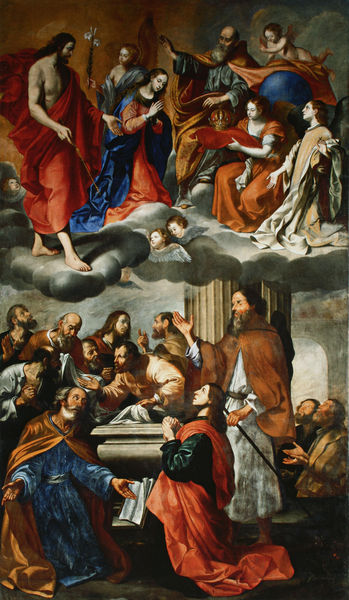
Titel: Die Aufnahme Mariens in den Himmel
Künstler: Ulrich Loth
Standort: Wasserburg am Inn
Institution: Kath. Stadtpfarrkirche St. Jakob
Schlagwörter: baum, blau, flügel, fuß, gemälde, gott, gruppe, hand, himmel, mann, schatten, umhang, weiß, wolken, frauen, gelb, grün, menschen, ocker, sitzen, braun, frau, geste, grau, haar, kleid, kleider, licht, marmor, männer, orange, profil, reden, schmuck, schwarz, säule, säulen, tisch, rot, tuch, wolke, beige, gespräch, leute, masse, bart, hemd, architektur, bibel, falten, johannes, kleidung, mensch, neues testament, sockel, stehen, tot, trauer, gesten, erde, kirche, boden, gewand, gold, haare, mantel, familie, gewänder, mutter, personen, vater, krone, renaissance, stock, engel, kanneliert, putte, füße, italien, stab, farben, farbe, kissen, wandmalerei, mimik, faltenwurf, podest, teint, knie, harmonie, barfuss, moses, buch, kreuz, stockwerk, vulkan, schweben, hocken, kniee, jungfrau, schwert, knien, menschenmasse, mäntel, kugel, gestik, beten, gebet, lilie, staunen, altar, gestus, prediger, heiligenschein, sarg, hubi, christus, grab, jesus, jesus christus, dynamisch, götter, flehen, knieend, kniend, mittelalter, knieen, krönung, priester, segen, segnen, segnung, ehrfurcht, predigt, erscheinung, diskussion, kanneluren, auffahrt, tempel, ereignis, heilige, fresko, basis, anbeten, register, jünger, heilig, putten, taufe, maria, buchseiten, sünde, anbetung, betend, christen, mutter gottes, putti, petrus, prophet, rhetorisch, sakral, christentum, grablegung, disput, ikone, auferstehung, altarbild, aureole, christi, erlösung, himmelfahrt, verkündigung, etage, kanelluren, taufbecken, kolorierung, seule, dreifaltigkeit, stifter, christ, apostel, wunder, heiligendarstellung, gottvater, kanelliert, evangelium, dankbarkeit, fürbitte, mariae himmelfahrt, engelschor, drei könige, ikonografie, paulus, herrgott, gleichnis, debatte, farbgebung, sphären, lilienzweig, unwissen, belehrung, ausdrücke, bildduktus, engelköpfe, entrüstung, gesichtsausdrücke, harmoniw, himmelsgeschöpfe, hockem, iharmonie, individualität, manerismus, männliche dominanz, oben unten, seuele, verstorbene, zwei ebenen, maraia, presigt, vater im himmel, himelreich